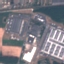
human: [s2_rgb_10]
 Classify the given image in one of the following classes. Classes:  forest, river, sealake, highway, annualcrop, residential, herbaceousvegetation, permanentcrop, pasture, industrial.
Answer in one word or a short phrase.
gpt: Industrial